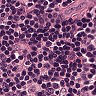
Metastatic tissue present: no